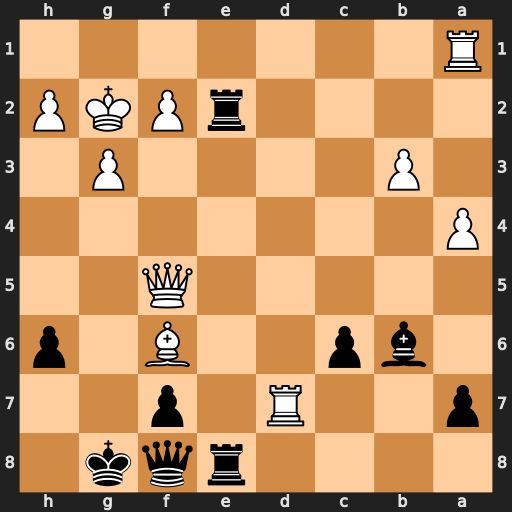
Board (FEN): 4rqk1/p2R1p2/1bp2B1p/5Q2/P7/1P4P1/4rPKP/R7
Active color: b
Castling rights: -
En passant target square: -
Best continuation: Rxf2+ Qxf2 Bxf2